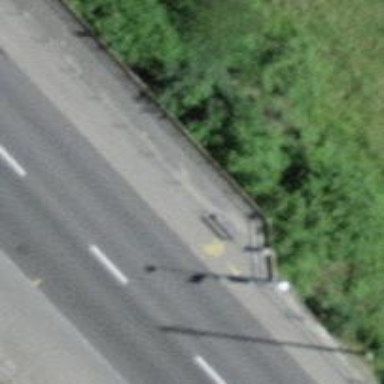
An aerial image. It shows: Bus stop with platform for public transport.